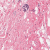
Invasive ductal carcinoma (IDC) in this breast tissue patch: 0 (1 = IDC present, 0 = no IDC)